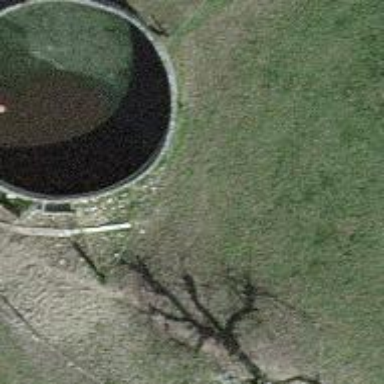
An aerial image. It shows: Storage tank created as man-made structure.